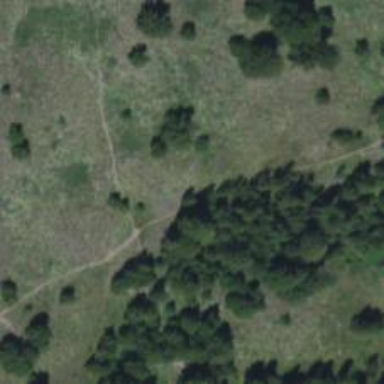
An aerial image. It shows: Path.